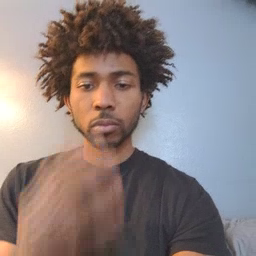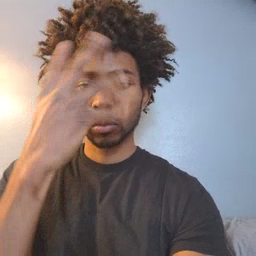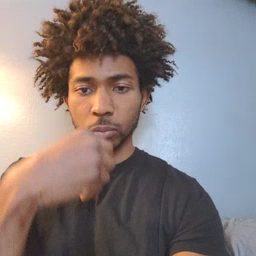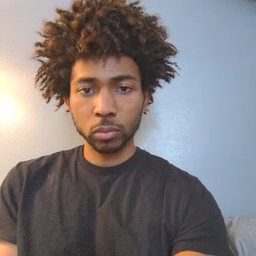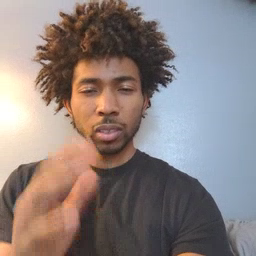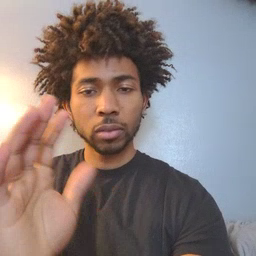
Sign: story